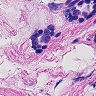
Metastatic tissue present: yes